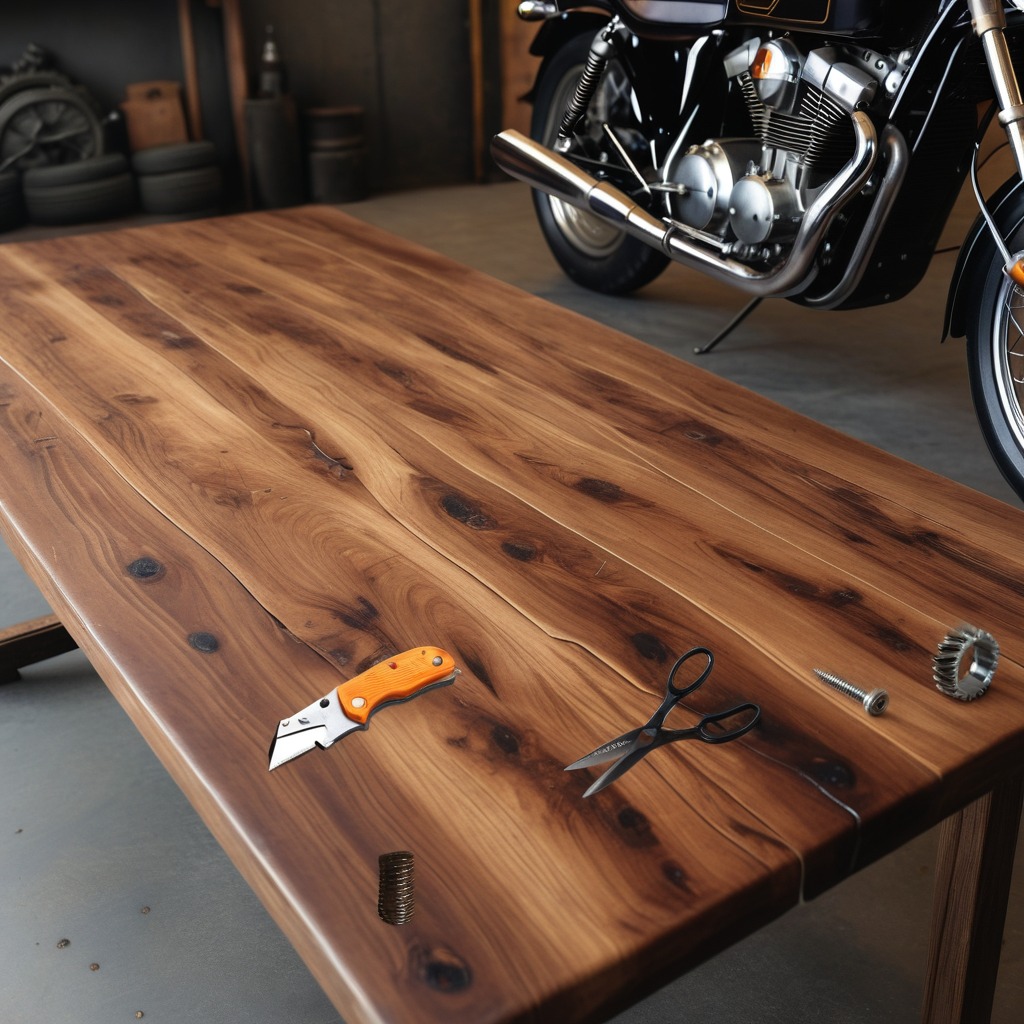
A steel gear with teeth, a utility knife, a metal machine screw, a coiled metal spring, and a pair of scissors are lying on the wooden table.